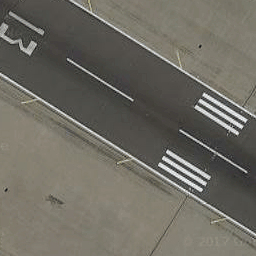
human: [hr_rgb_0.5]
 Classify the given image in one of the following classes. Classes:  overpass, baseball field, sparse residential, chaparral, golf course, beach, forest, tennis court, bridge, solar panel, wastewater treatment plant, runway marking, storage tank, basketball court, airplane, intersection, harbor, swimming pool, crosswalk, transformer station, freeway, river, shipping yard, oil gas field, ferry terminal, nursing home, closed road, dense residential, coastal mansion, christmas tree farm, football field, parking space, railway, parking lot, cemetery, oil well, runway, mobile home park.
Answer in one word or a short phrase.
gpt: runway